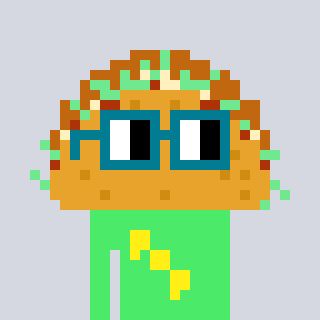
a pixel art character with square dark green glasses, a taco-shaped head and a teal-colored body on a cool background